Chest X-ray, AP view. Patient: 50 years old, sex M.
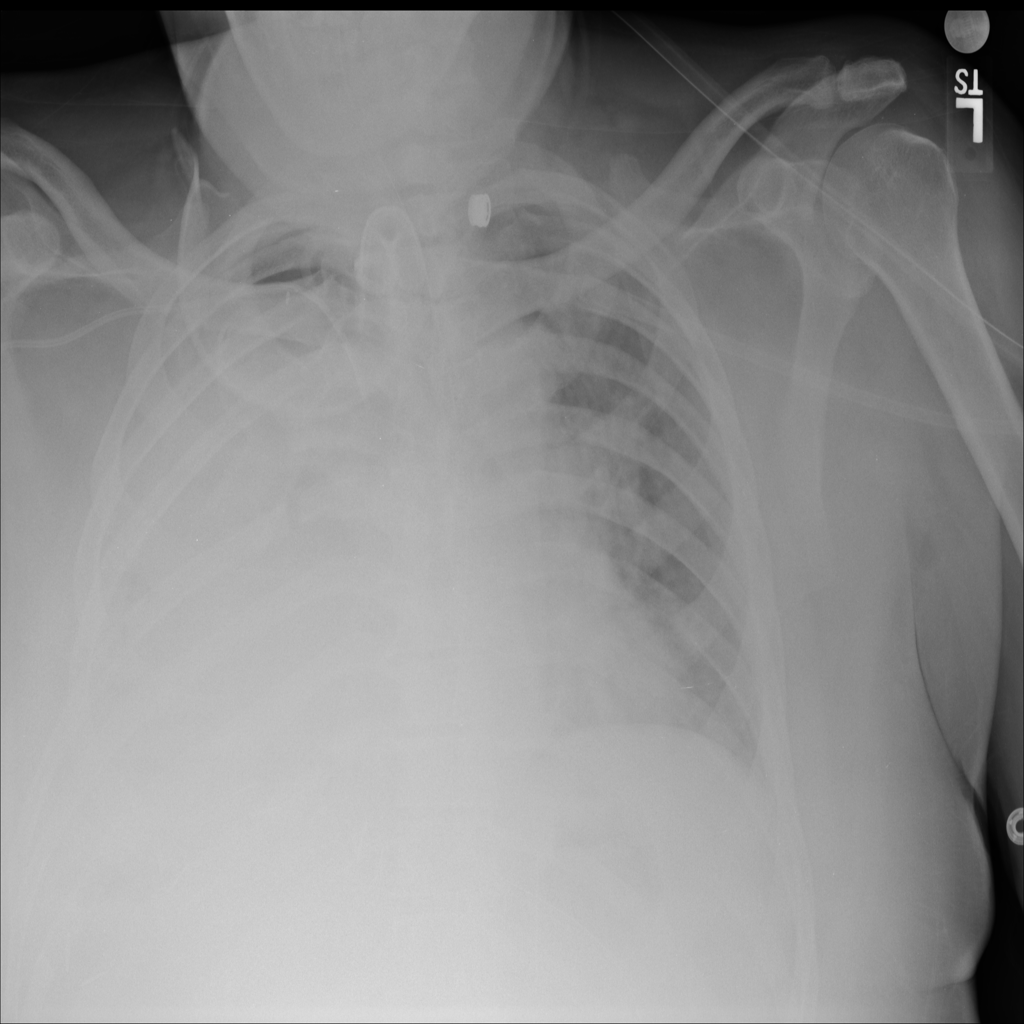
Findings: No Finding